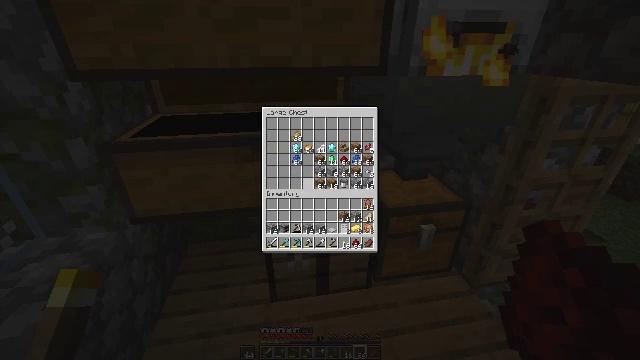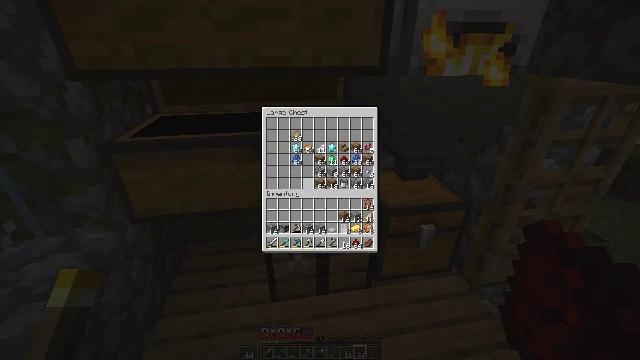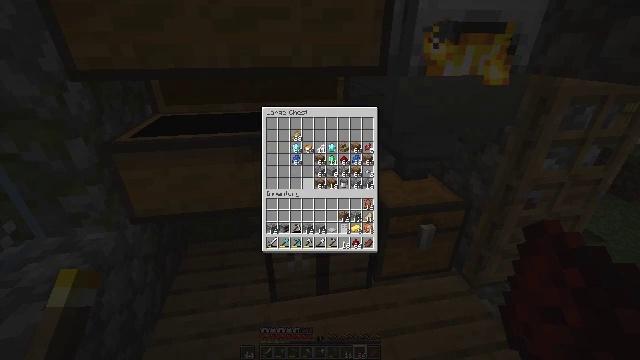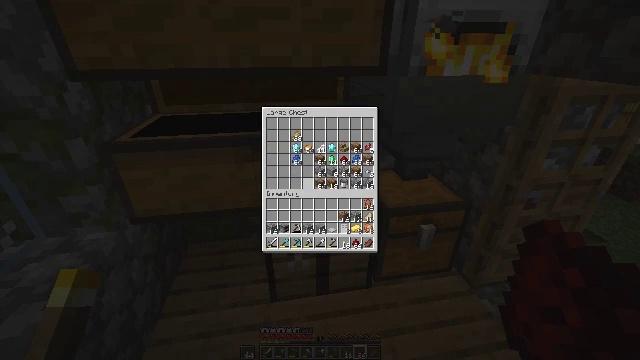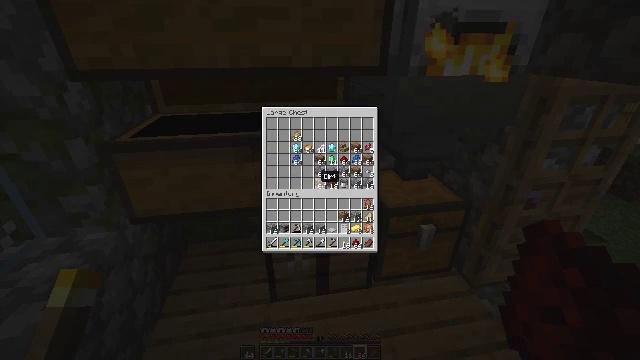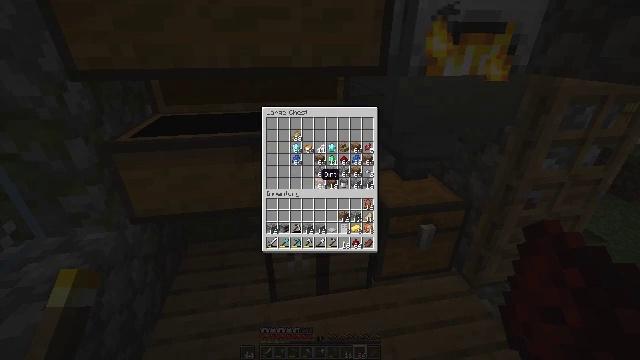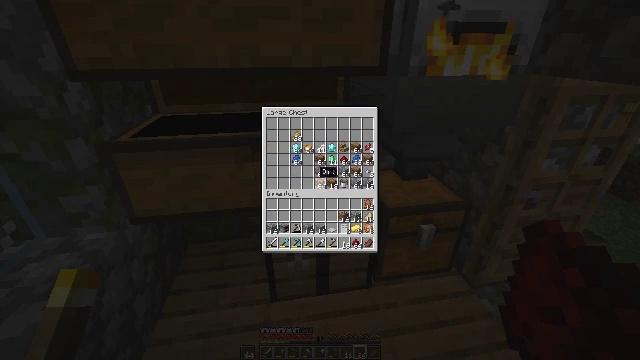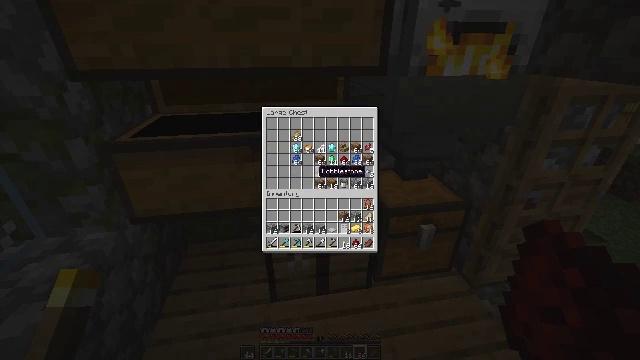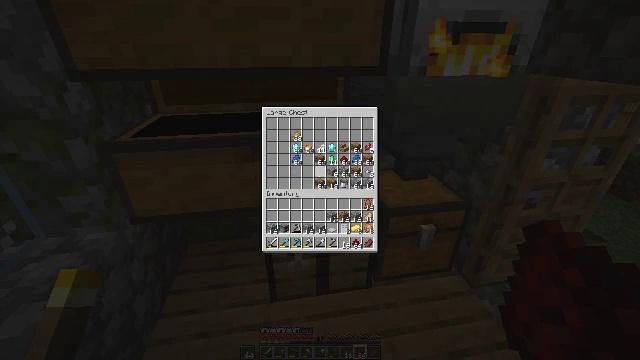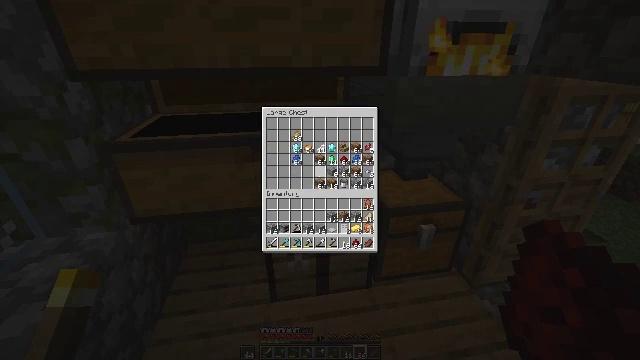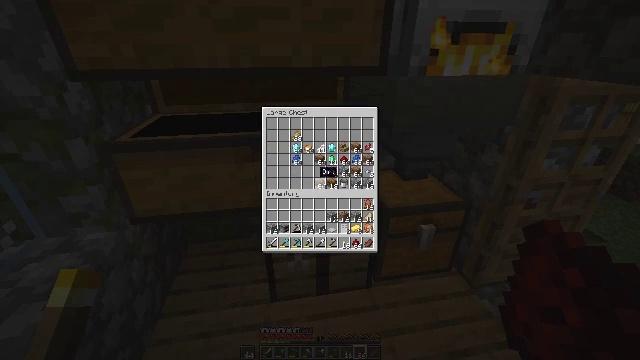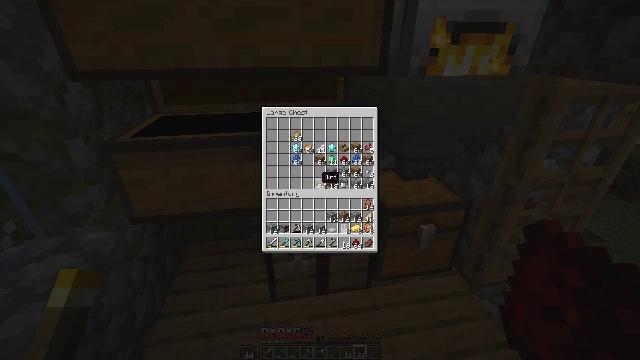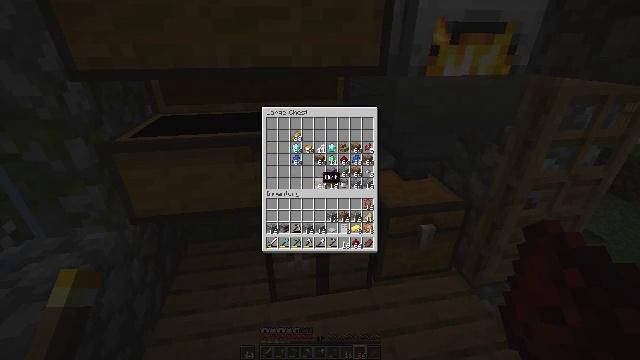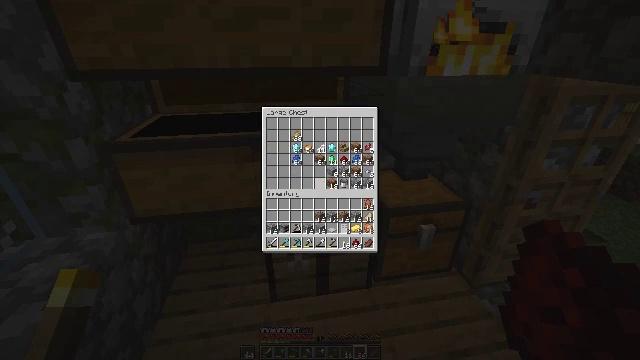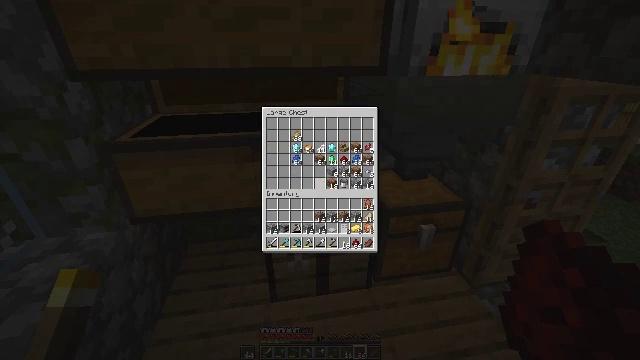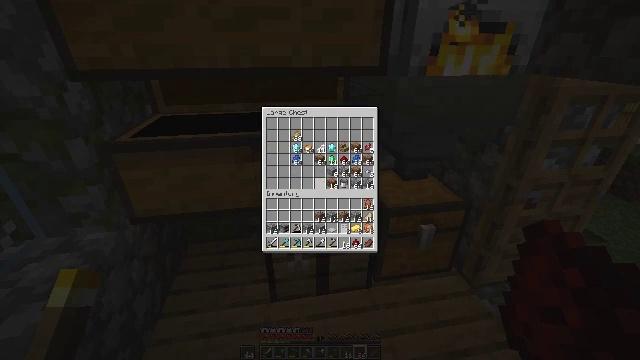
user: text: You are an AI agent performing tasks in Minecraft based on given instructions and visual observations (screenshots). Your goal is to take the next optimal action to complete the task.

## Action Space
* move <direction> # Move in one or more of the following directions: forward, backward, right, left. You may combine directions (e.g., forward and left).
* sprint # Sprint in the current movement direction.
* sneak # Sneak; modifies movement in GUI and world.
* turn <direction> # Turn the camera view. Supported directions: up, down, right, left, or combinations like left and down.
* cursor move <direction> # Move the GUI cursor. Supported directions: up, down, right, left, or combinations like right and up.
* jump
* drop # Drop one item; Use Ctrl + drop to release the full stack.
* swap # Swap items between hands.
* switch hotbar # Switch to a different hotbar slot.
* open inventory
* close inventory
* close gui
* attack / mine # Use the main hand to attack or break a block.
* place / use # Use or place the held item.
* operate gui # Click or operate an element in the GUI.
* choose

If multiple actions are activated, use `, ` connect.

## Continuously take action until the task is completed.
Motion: motion action
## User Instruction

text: Gather the iron door by mining it.
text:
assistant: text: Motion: sneak, attack / mine
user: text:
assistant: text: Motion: sneak, attack / mine
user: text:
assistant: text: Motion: sneak, attack / mine
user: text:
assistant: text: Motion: sneak, turn right
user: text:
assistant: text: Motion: sneak
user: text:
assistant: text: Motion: sneak
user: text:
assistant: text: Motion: sneak
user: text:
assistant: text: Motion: sneak, attack / mine
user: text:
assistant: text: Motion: sneak, attack / mine
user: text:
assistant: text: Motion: sneak, attack / mine
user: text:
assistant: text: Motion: sneak, turn down
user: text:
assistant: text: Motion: sneak
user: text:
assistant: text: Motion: sneak, attack / mine
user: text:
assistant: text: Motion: sneak, attack / mine
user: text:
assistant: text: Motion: sneak, turn right, attack / mine
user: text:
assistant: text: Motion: sneak
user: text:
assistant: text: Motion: sneak, attack / mine
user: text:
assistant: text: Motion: sneak, attack / mine
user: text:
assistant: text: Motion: sneak, attack / mine
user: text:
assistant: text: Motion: sneak, turn up, attack / mine
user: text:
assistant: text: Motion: sneak, turn up
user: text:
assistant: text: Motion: sneak
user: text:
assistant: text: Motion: sneak, attack / mine
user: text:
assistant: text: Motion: sneak, attack / mine
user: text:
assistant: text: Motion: sneak, attack / mine
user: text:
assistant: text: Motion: sneak, attack / mine
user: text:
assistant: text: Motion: sneak
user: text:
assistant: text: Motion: sneak, attack / mine
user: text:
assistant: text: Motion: sneak, attack / mine
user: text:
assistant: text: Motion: sneak, attack / mine